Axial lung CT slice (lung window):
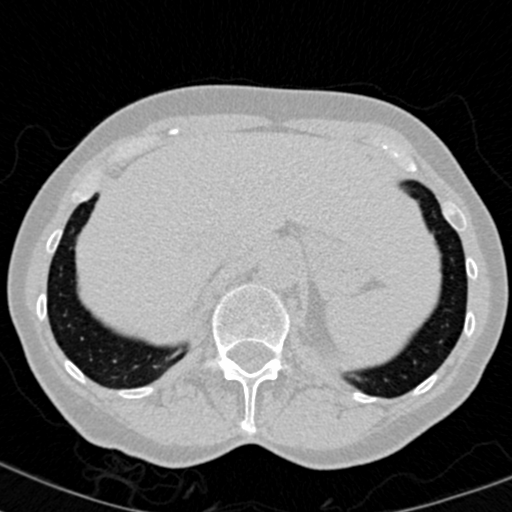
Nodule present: no